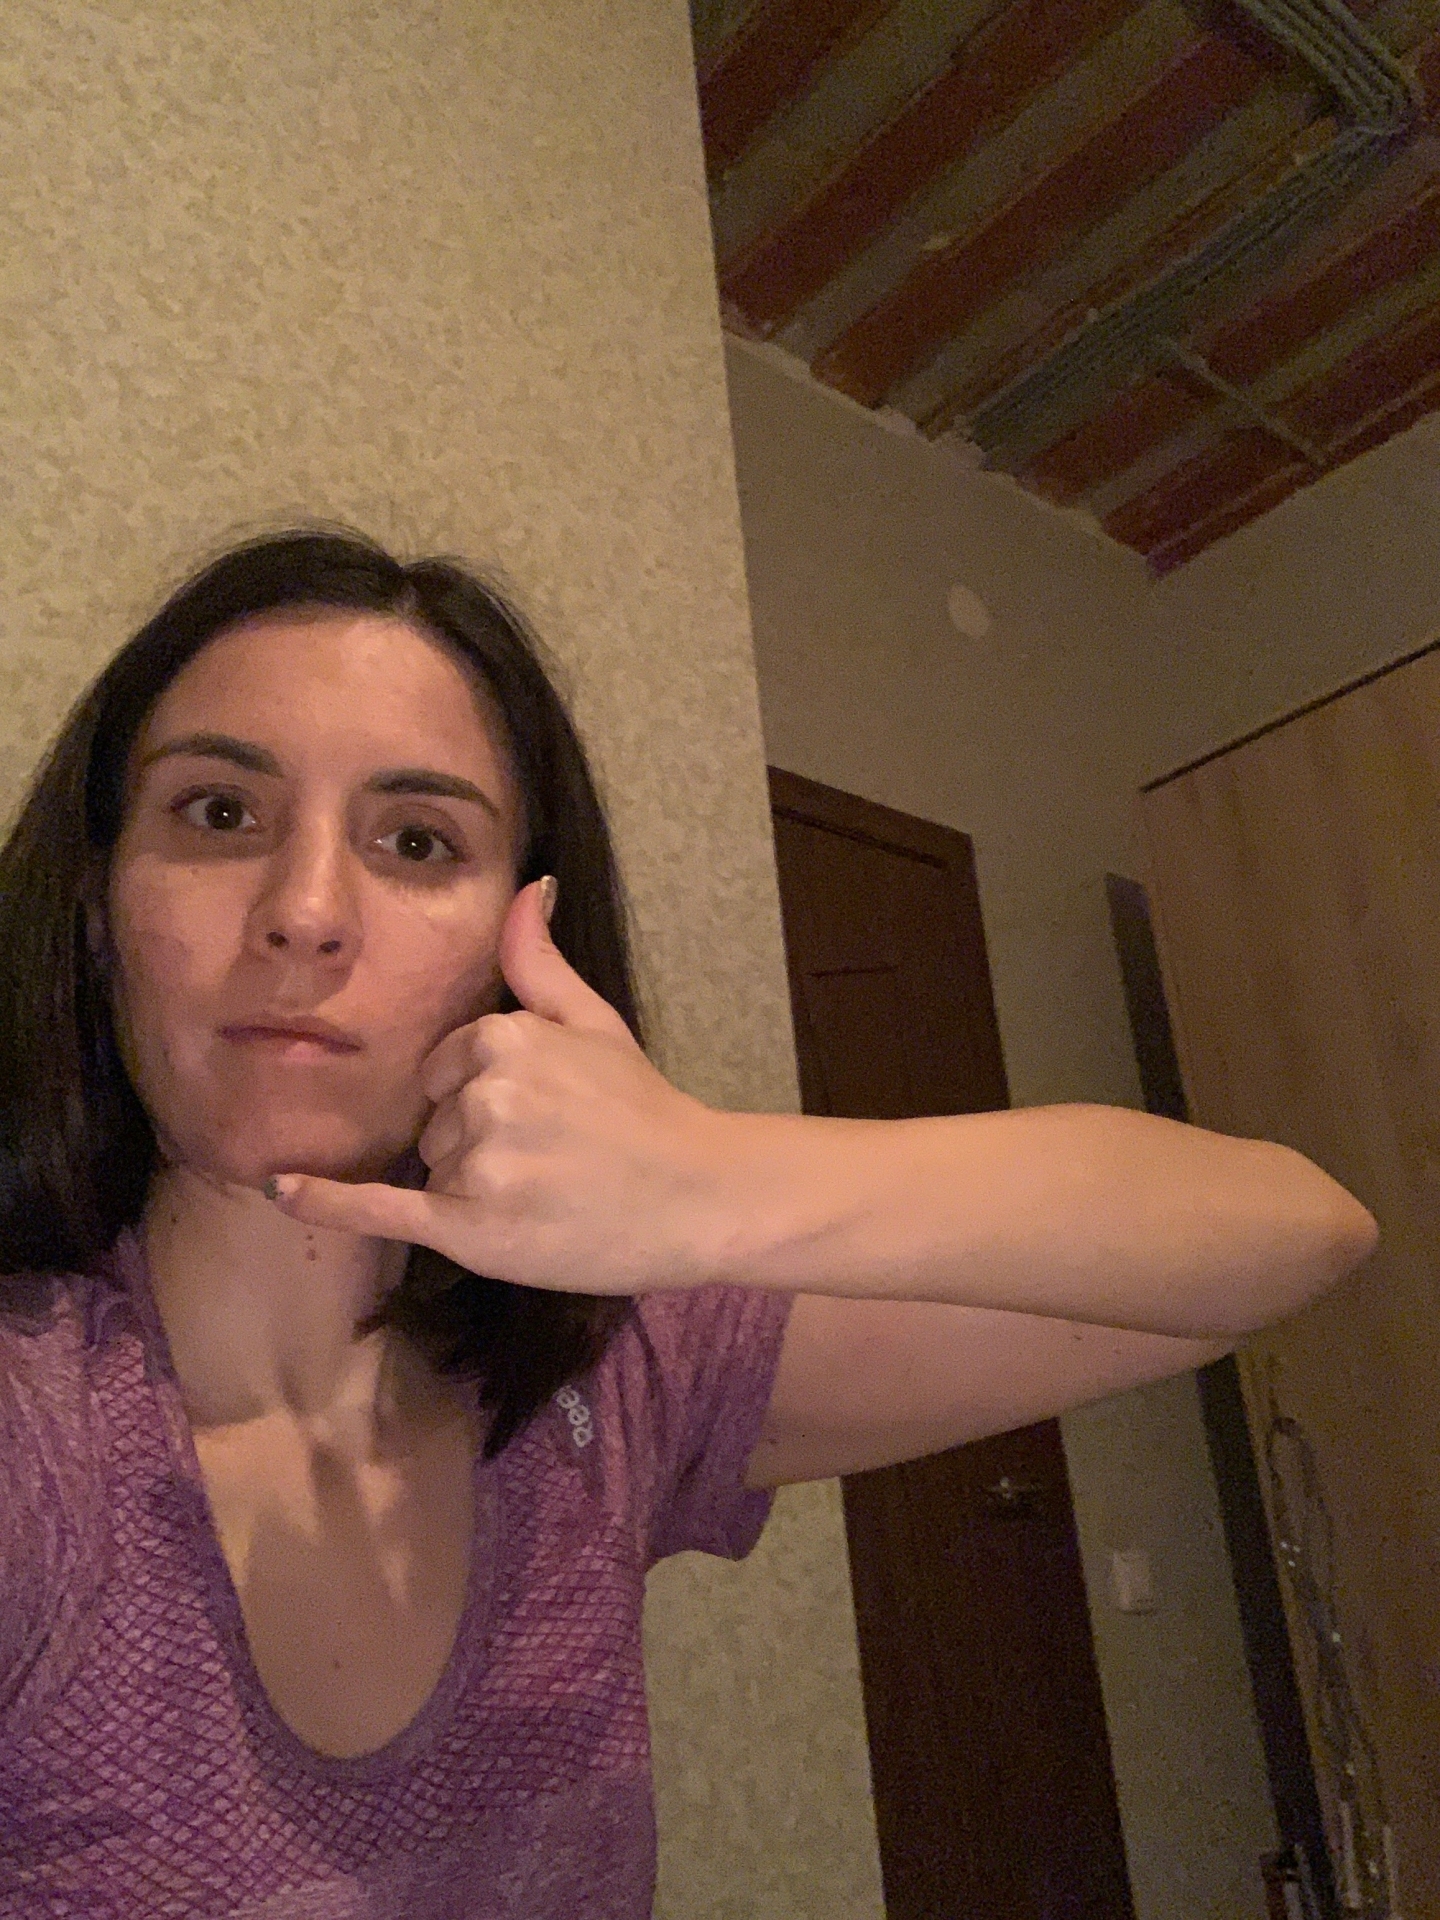
Label: noise